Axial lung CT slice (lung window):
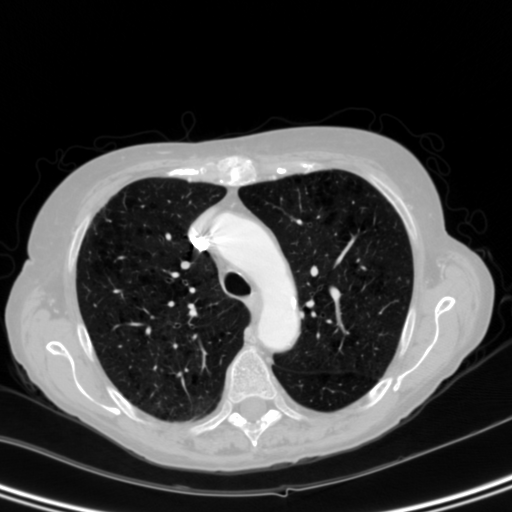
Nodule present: no